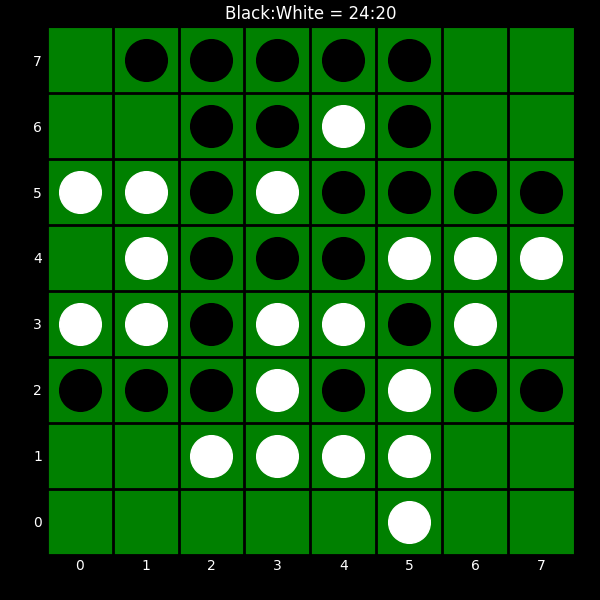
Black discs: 24
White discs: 20